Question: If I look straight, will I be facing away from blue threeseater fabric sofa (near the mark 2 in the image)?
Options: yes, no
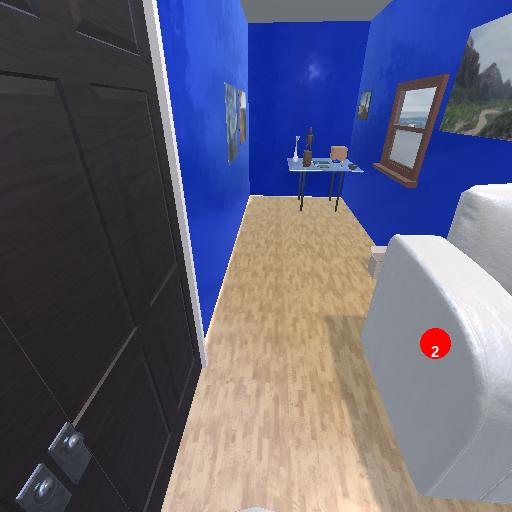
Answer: yes